Frequency: 70000
Velocity: 0,217
Power: 44,3
Pulse duration: 0,0000001
Pass count: 1
Magnification: 10
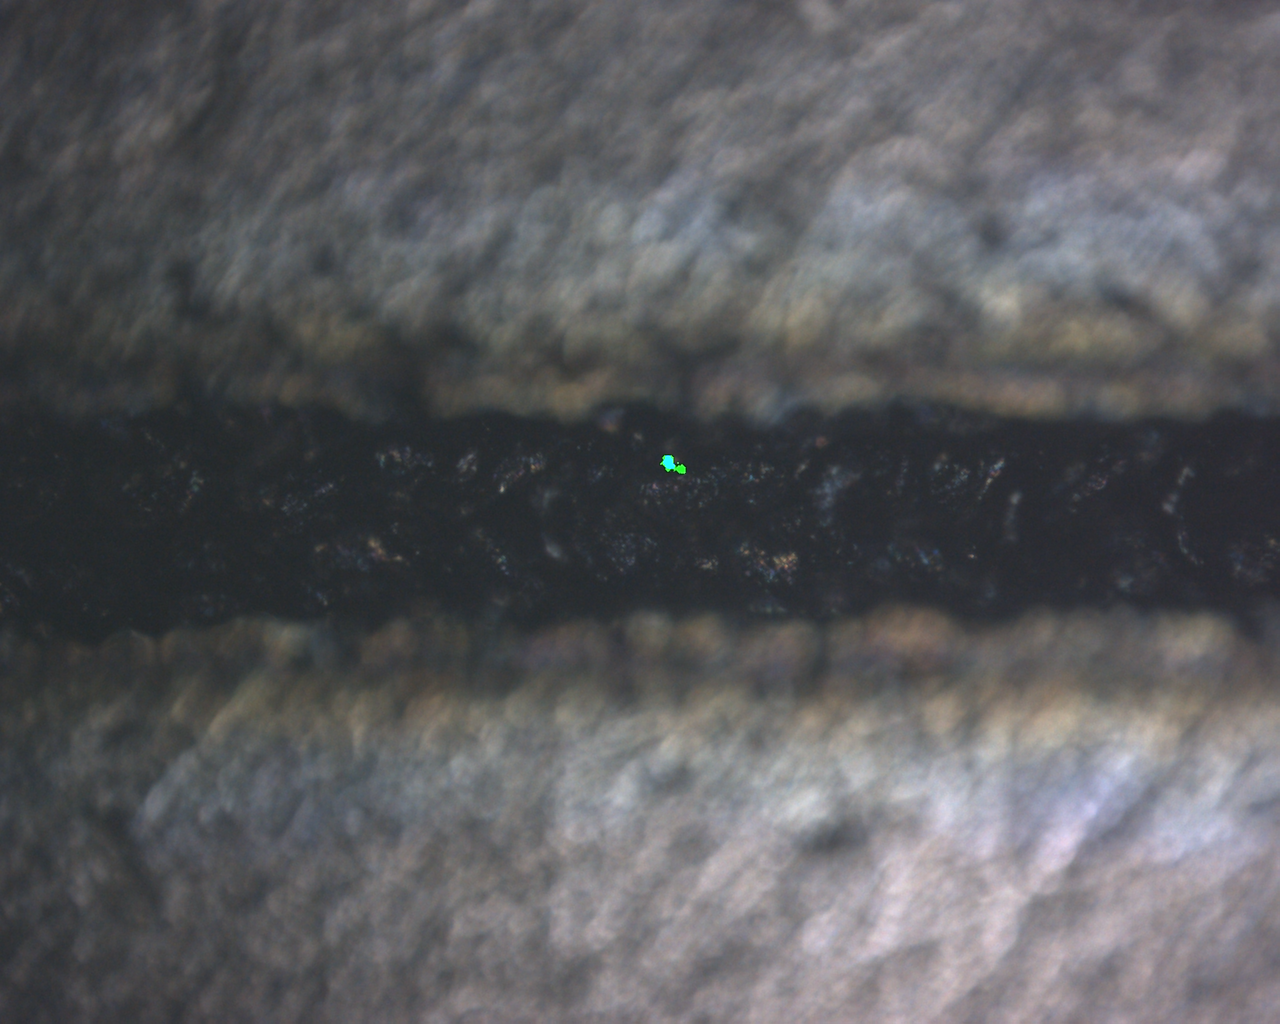
Measured width: 128.503
Other width: 88.364